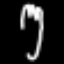
Label: fork